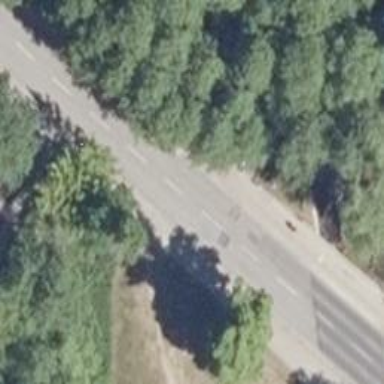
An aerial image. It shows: Primary highway with asphalt surface. Both sides of the road have sidewalks and there is cycle track along both sides.